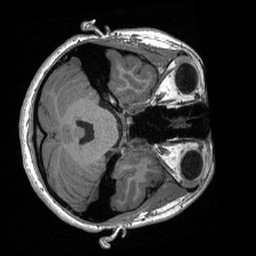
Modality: T1w
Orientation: axial
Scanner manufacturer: siemens
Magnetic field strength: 3 T
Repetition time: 2.4 s
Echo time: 0.00213 s